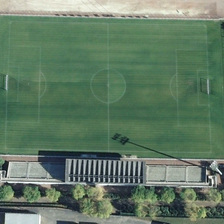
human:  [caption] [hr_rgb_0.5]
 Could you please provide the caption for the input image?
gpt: several buildings and green trees are near a football field .

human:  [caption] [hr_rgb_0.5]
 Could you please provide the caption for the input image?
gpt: several buildings and green trees are near a football field .

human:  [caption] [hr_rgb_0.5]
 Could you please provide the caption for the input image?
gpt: several buildings and green trees are near a football field .

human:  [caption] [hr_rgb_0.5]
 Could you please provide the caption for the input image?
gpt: several buildings and green trees are near a football field .

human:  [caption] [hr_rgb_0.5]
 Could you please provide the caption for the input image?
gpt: several buildings and green trees are near a football field .